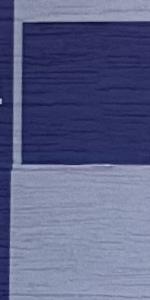
Label: Empty